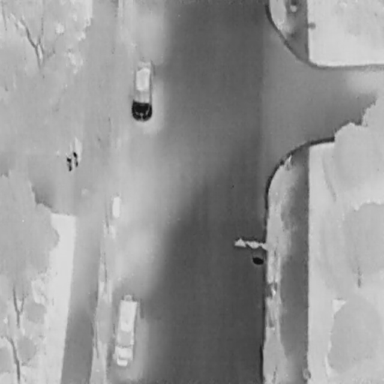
There are four objects shown in the infrared image, including two People, and two Cars.